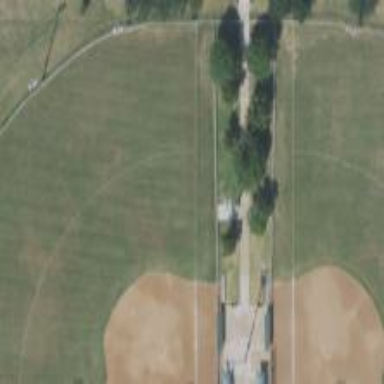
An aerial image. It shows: Baseball pitch for leisure and sports activities.